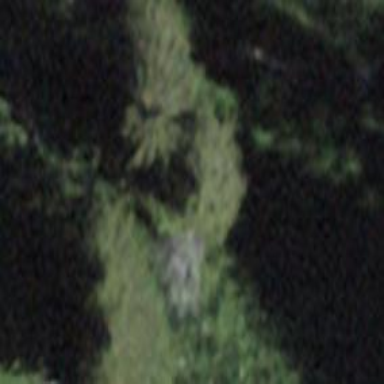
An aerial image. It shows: Forest area.